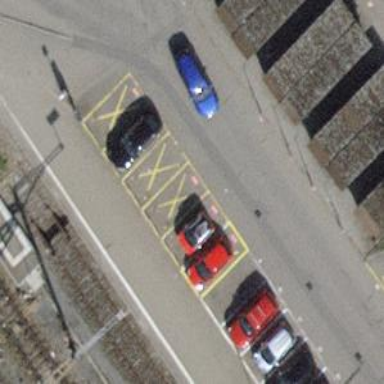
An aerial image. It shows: Car-sharing service available at this location.